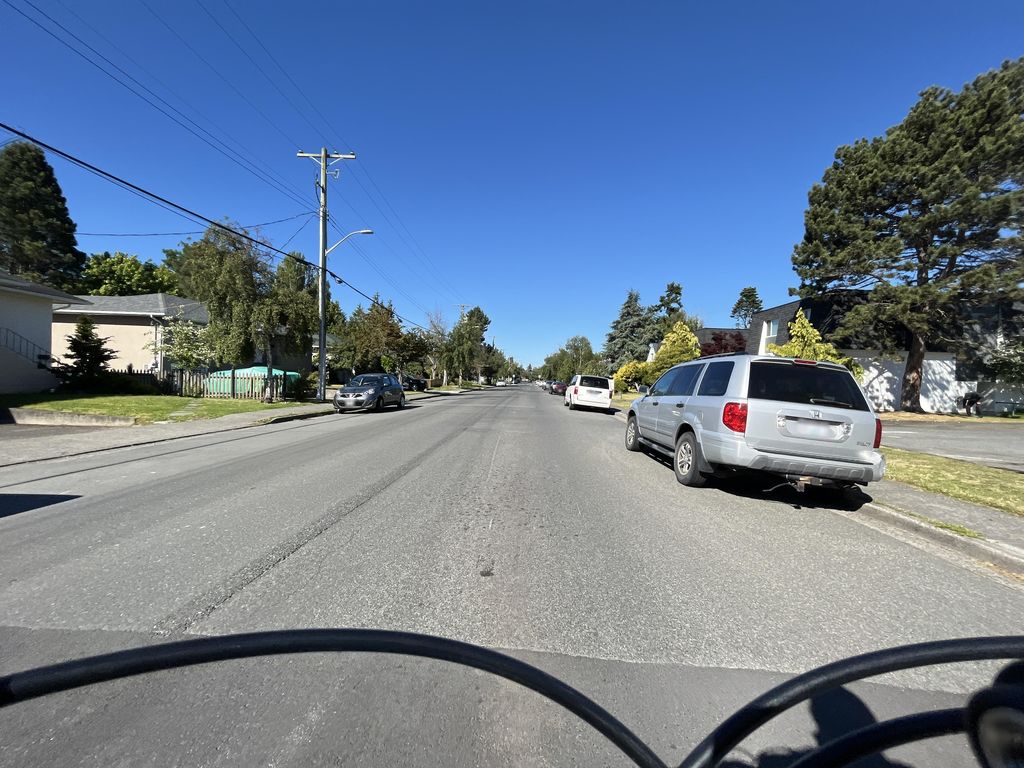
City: victoria